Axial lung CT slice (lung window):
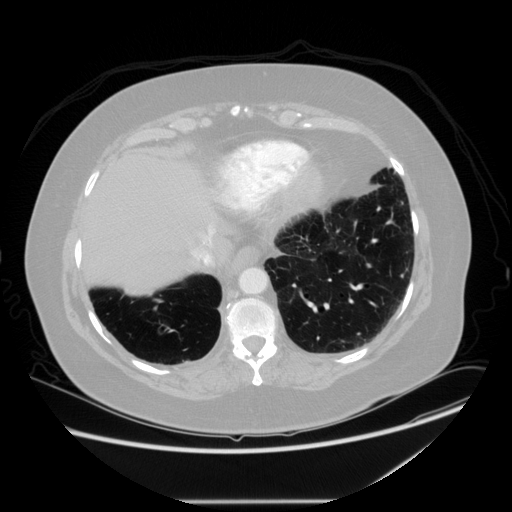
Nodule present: no